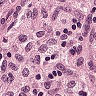
Metastatic tissue present: no